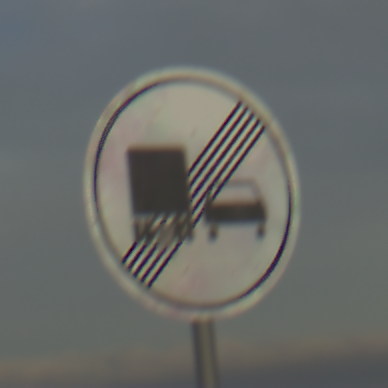
Verkehrszeichen: EndeUeberholverbotKraftfahrzeuge
Umgebung: Outdoor, Nature
Tageszeit: SunriseSunset
Wetter: PartlyCloudy
Licht: Natural
Jahreszeit: Summer
Kontrast: HighContrast